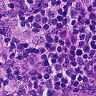
Metastatic tissue present: yes